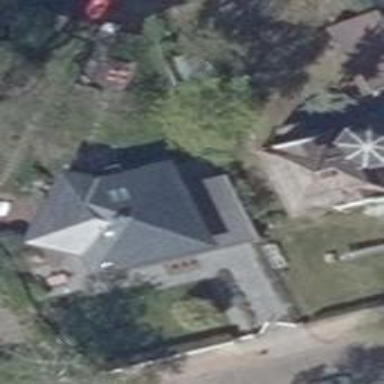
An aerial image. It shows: House with pyramidal roof shape.